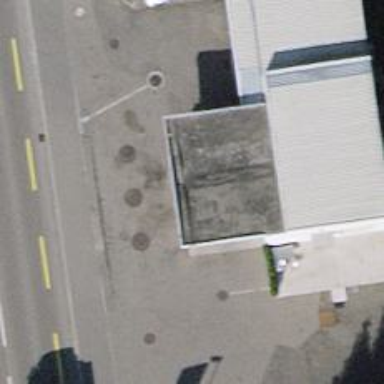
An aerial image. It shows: Fuel station.